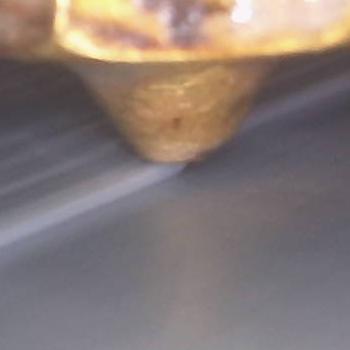
Flow rate: 84%